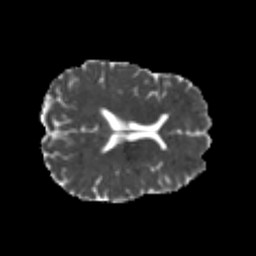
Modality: MD
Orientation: axial
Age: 26
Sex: male
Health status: healthy
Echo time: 0.074 s